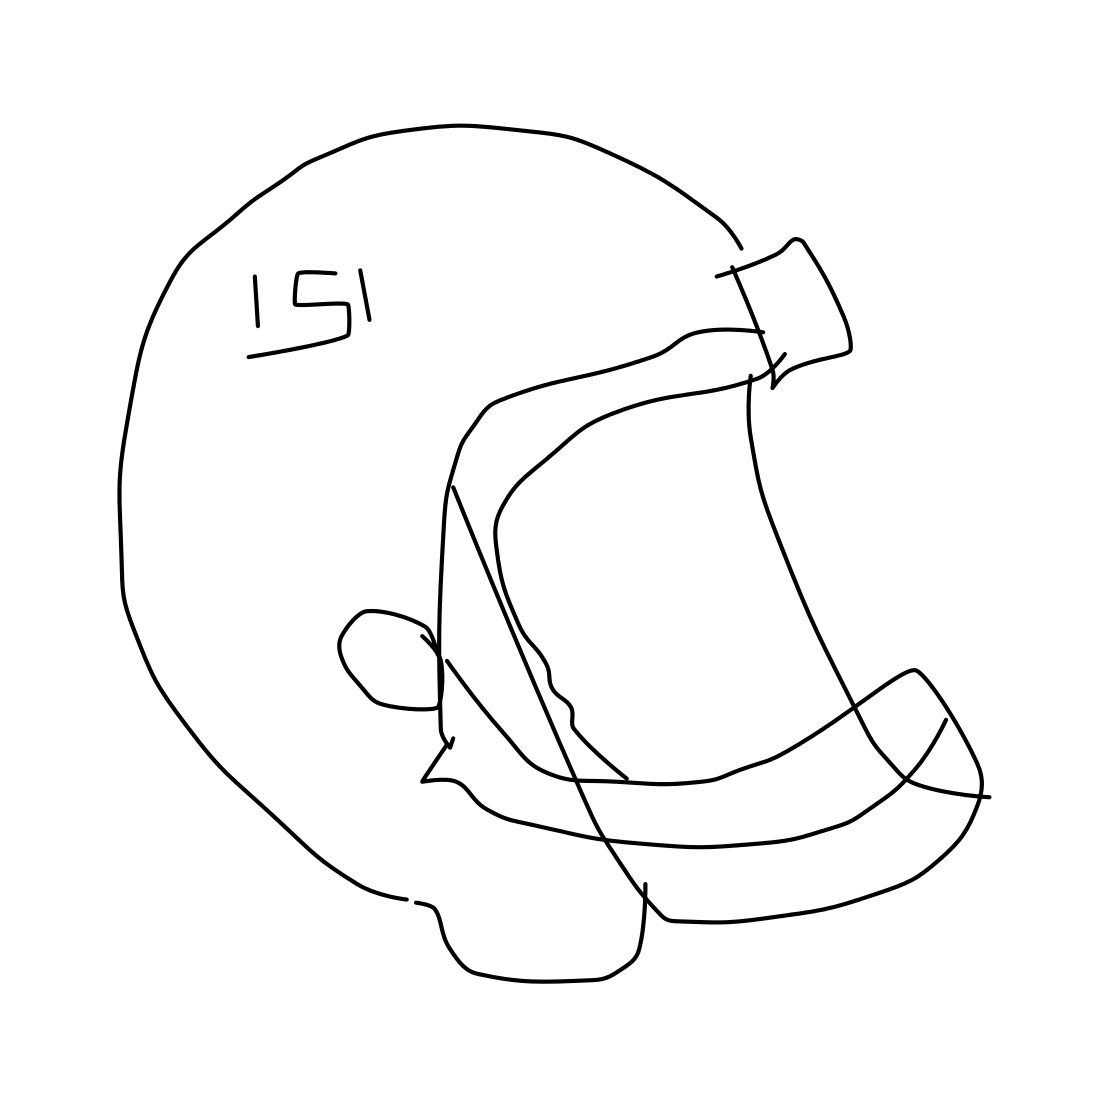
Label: helmet